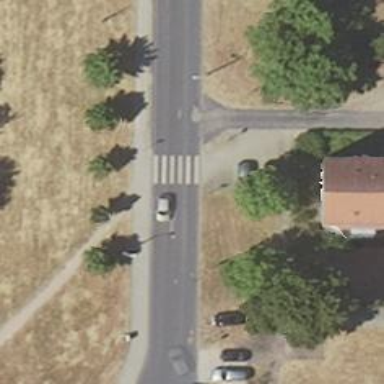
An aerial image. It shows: Uncontrolled road crossing.